Question: I really don't know what i'm missing here. I have this script:
'''
<script type="text/javascript">
function ServiceOffer(){
var service_name = $('#service_name').val(),
dataString = "service=" + service_name;
$.ajax({
type: "POST",
url: "posted.php",
data:dataString,
success:function(data){
console.log(data);
}
});
}
$(document).ready(function(){
ServiceOffer();
$(document).on('change','#service_name',function(){
ServiceOffer();
});
});
</script>
'''
And here is my code for 'posted.php'
'''
<?php
$connect = mysql_connect('localhost','root','') or die('Unable to connect'.mysql_error());
$select = mysql_select_db('hcs',$connect) or die('Unable to select database'.mysql_error());
$service = $_POST['service'];
$query = mysql_query("SELECT * FROM serviceoffer WHERE servicename = '$service'");
$num = mysql_num_rows($query);
while($rows = mysql_fetch_array($query)){
$data[] = $rows;
}
echo json_encode($data);
'''
So what i'm missing? I don't think there is a string that is being attached in my code and it gives me string in my console and not json encoded data. Please Help! Thanks!
Edit: Here is the data that is being returned in my console.

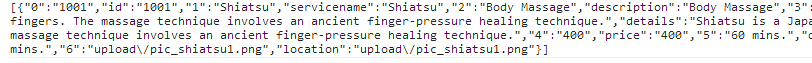
Answer: You have three options:
1. Add dataType: 'json' to the options in $.ajax.
2. Add header("Content-type: application/json"); to the PHP code.
3. Use console.log($.parseJSON(data)) in the success function.
Note that you shouldn't use option 3 if you've also used options 1 or 2. jQuery automatically parses the JSON in the first two cases, and you'll try to parse the result of that, which won't work.